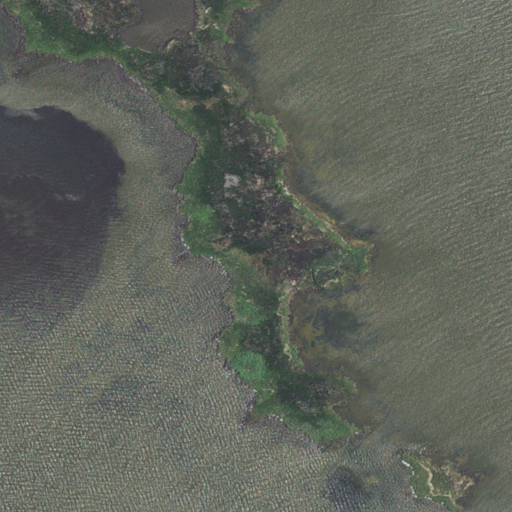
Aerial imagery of island in North Carolina named Marsh Island containing open water, herbaceous wetlands, and woody wetlands